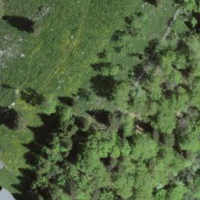
EUNIS habitat code: 43
Species observed at this site:
Campanula glomerata